Question: I have a propery 'PhoneNumber' and in the UI, I have 2 textboxes, one is the prefix, and the other one is the postfix, how can I bind it to the property? (The property inside the DataContext).
'''
<TextBox Grid.Column="0" MaxLength="3" /> //Prefix
<TextBlock Grid.Column="1" Text="-" />
<TextBox Grid.Column="2" /> //Postfix
'''

The only way I see it work is with code behind using textbox1.Text + textbox2.Text... Is there a better way?
Thanks in advance :)
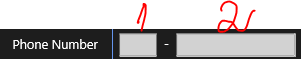
Answer: Just use two more properties in the data context
code is not complied or tested
'''
public string PhoneNumber { get; set; }
public string Prefix
{
get
{
return PhoneNumber.Substring(0, 3);
}
set
{
// replace the first three chars of PhoneNumber
PhoneNumber = value + PhoneNumber.Substring(3);
}
}
public string Postfix
{
get
{
return PhoneNumber.Substring(3);
}
set
{
// replace the chars of starting from index 3 of PhoneNumber
PhoneNumber = PhoneNumber.Substring(0, 3) + value;
}
}
'''